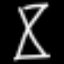
Label: hourglass